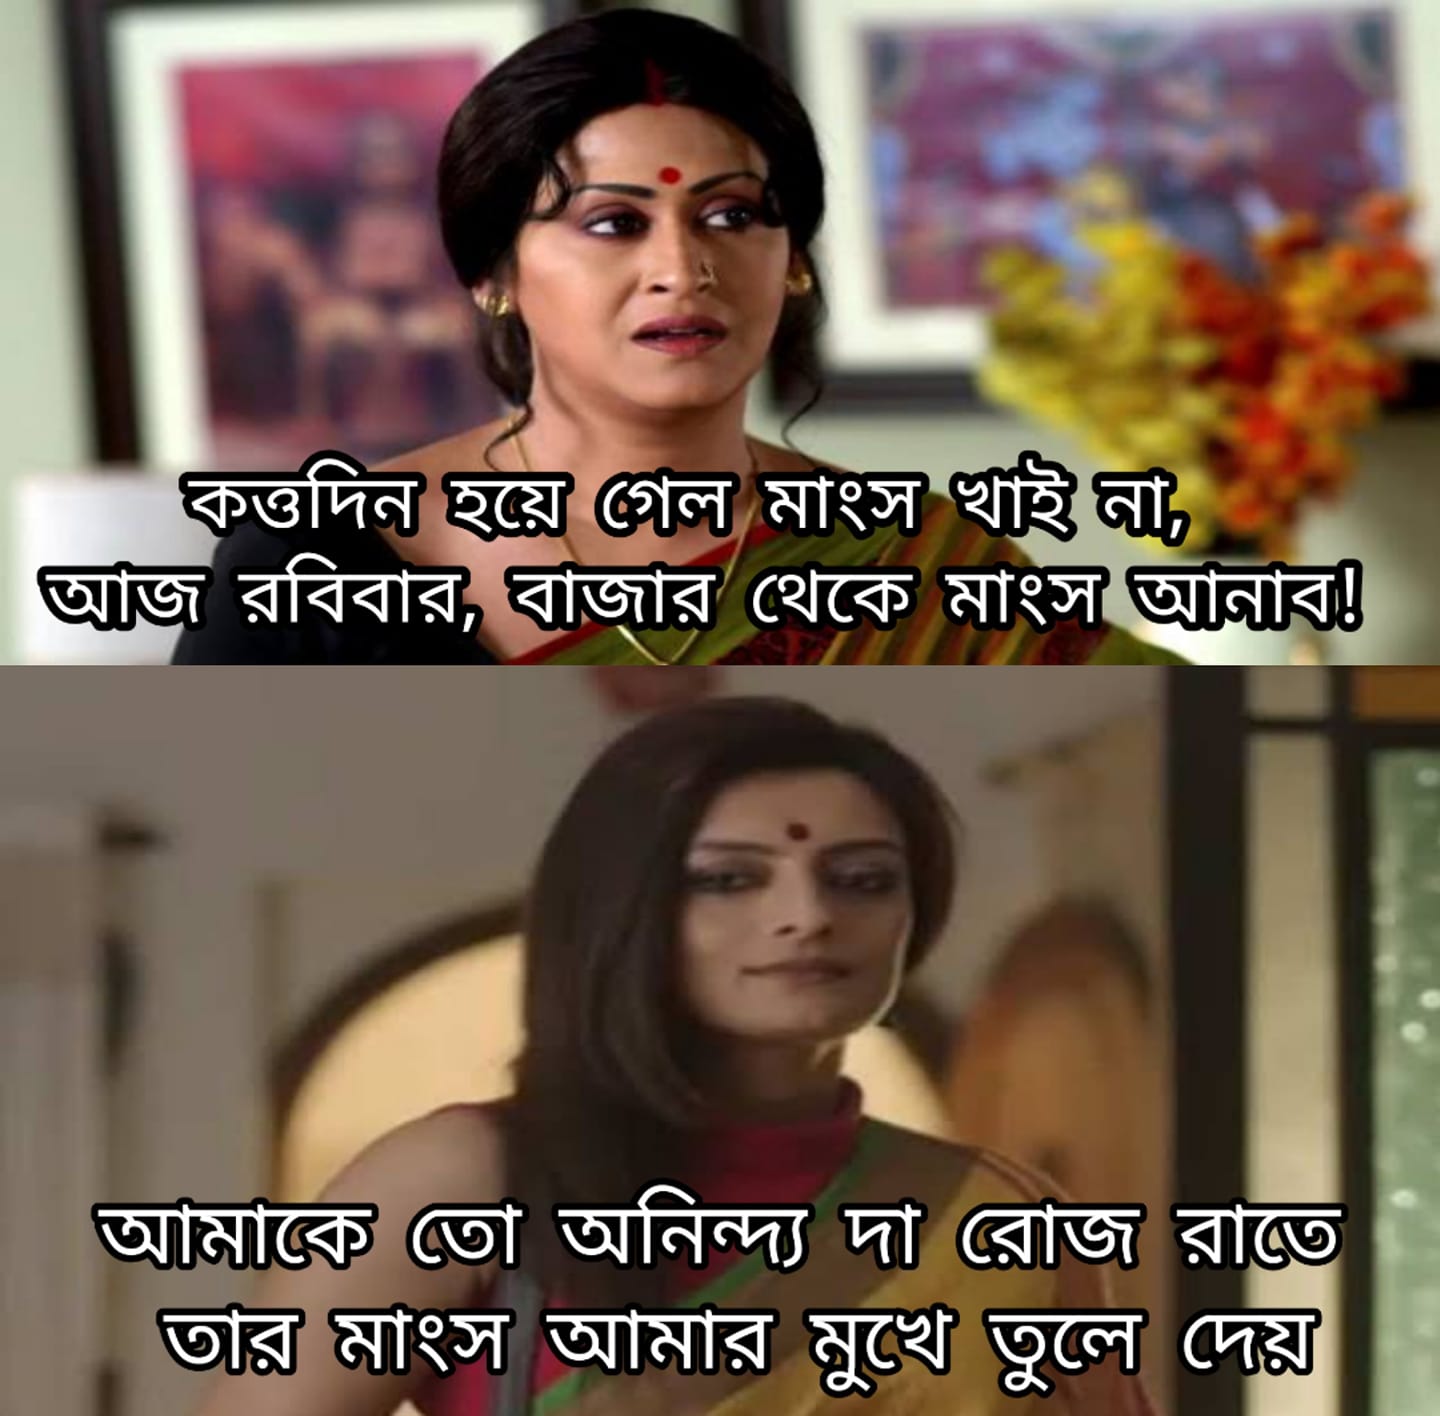
Caption: কত্তদিন হয়ে গেল মাংস খাই না , আজ রবিবার , বাজার থেকে মাংস আনাব !    আমাকে তো অনিন্দ্য দা রোজ রাতে তার মাংস আমার মুখে তুলে দেয়
Label: hate